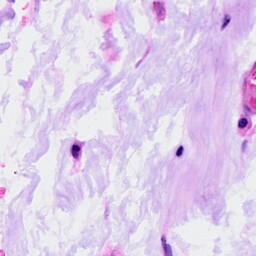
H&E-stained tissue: Ovarian